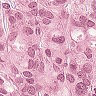
Metastatic tissue present: yes